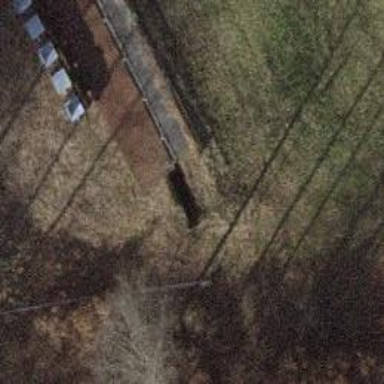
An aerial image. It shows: Retaining wall.